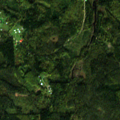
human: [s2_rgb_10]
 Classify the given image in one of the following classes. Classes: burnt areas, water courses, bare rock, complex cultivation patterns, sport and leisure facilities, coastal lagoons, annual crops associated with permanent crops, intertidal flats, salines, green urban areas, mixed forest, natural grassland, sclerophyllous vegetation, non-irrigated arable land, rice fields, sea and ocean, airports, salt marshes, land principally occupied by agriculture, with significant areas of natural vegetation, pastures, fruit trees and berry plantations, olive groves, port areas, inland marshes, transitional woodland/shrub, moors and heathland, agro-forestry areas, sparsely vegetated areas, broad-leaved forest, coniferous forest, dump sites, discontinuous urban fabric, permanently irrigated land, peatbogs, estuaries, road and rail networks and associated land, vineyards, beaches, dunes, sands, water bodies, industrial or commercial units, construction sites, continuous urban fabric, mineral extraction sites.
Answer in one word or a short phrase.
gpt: broad-leaved forest, coniferous forest, mixed forest